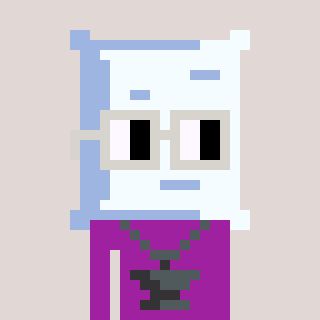
a pixel art character with square light gray glasses, a pillow-shaped head and a magenta-colored body on a warm background